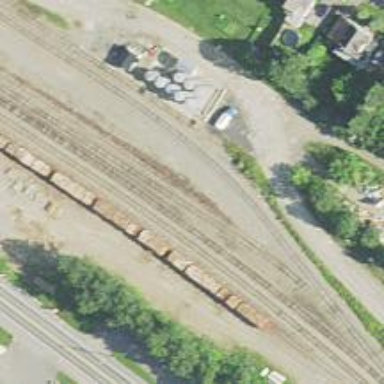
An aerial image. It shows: Railway yard used for servicing trains.